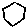
Label: hexagon